Interaction volume radius: 5 \u00c5
Interaction volume height: 10 \u00c5
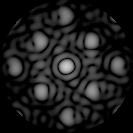
Disorder parameter: 0.2121